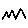
Label: zigzag